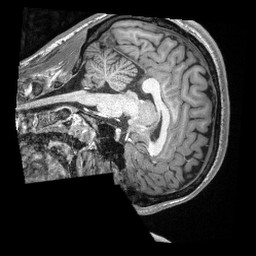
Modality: T1w
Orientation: sagittal
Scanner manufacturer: siemens
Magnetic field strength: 3 T
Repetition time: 2.3 s
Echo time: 0.00308 s